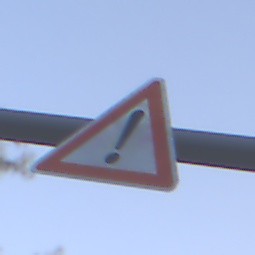
Verkehrszeichen: Gefahrenstelle
Umgebung: Outdoor, Urban
Tageszeit: SunriseSunset
Wetter: Clear
Licht: Natural
Jahreszeit: NotSpecified
Kontrast: LowContrast